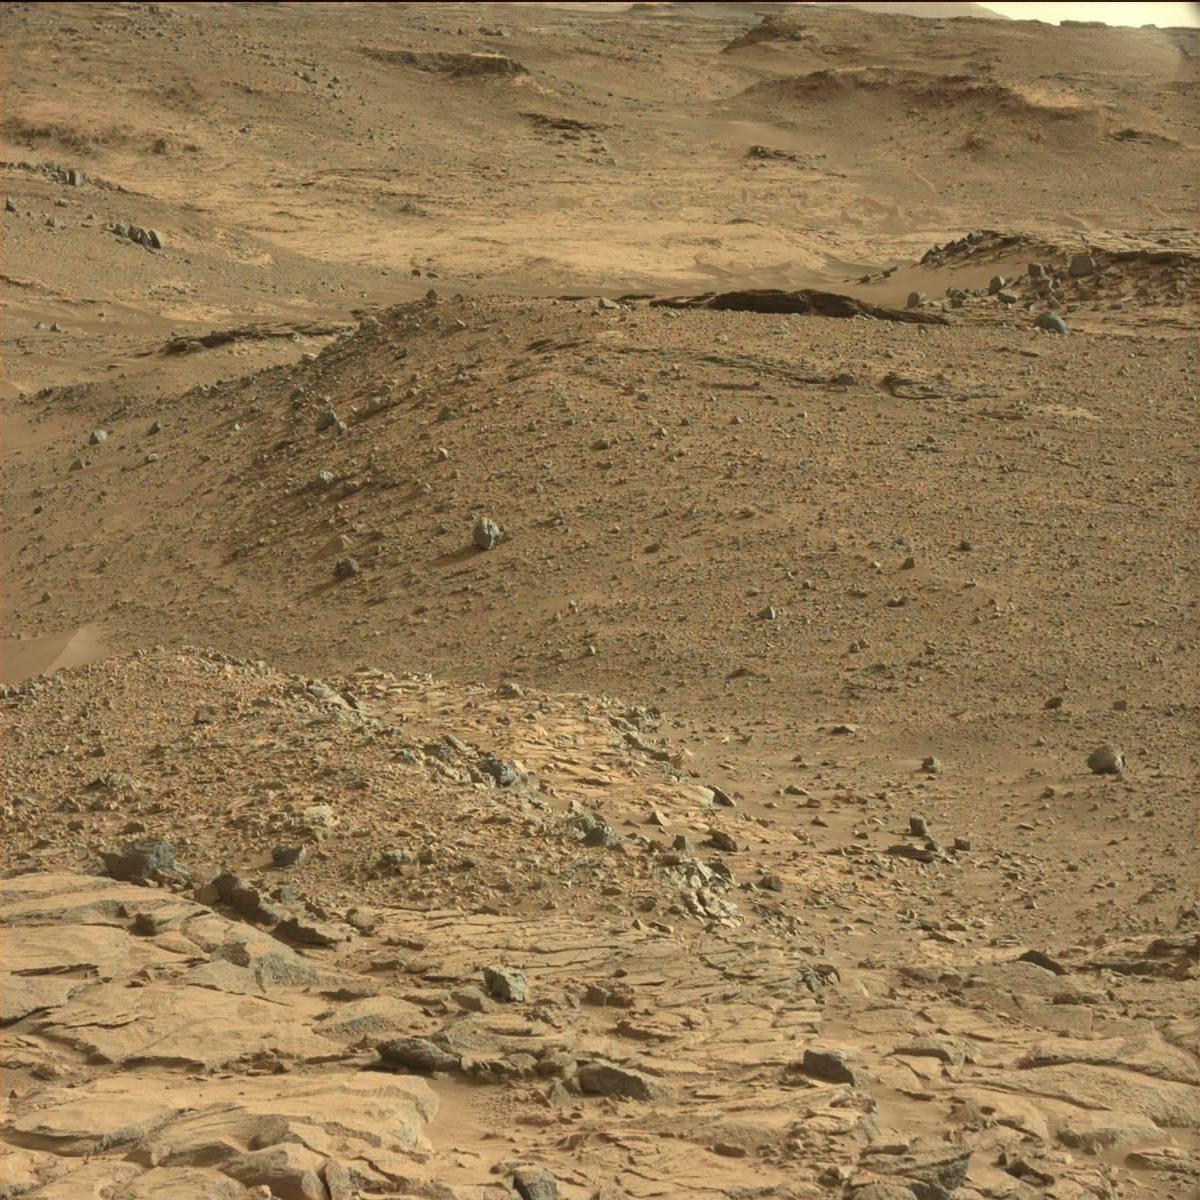
Terrain classes present: Bedrock, Ridge, Rock, Sand / Soil, Sky